Interaction volume radius: 5 \u00c5
Interaction volume height: 15 \u00c5
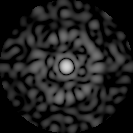
Disorder parameter: 0.8524